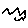
Label: zigzag